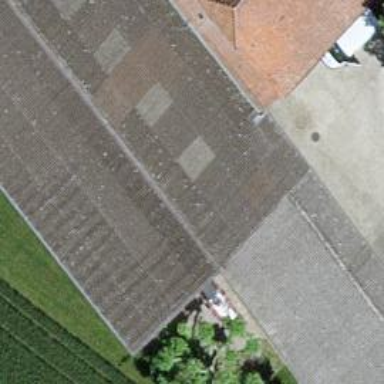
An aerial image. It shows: Garage building.